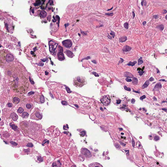
Tumor epithelial tissue: yes
Tumor-associated stroma tissue: yes
Normal tissue: no